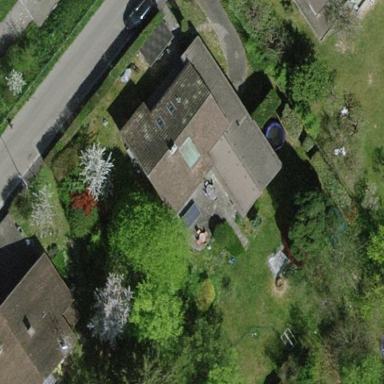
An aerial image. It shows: Garden enclosed by fence.